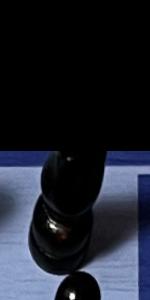
Label: Knight_Black